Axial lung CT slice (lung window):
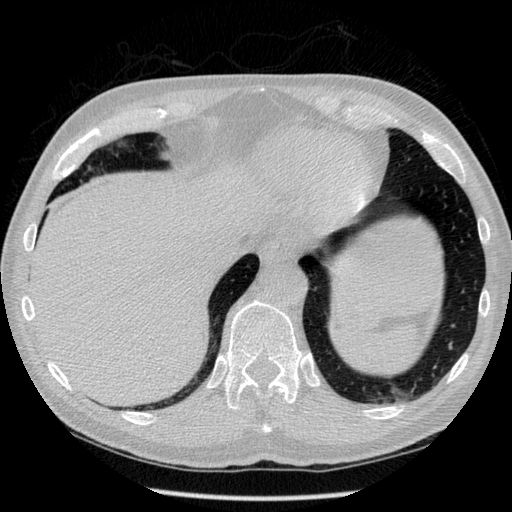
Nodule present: no